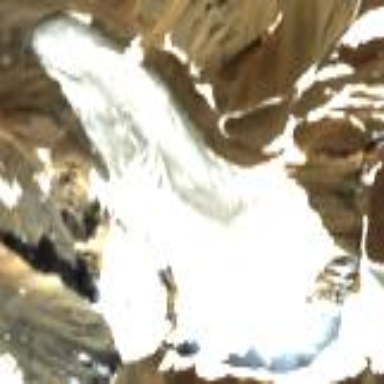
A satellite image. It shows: Majestic glacier in the distance.